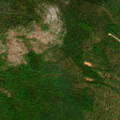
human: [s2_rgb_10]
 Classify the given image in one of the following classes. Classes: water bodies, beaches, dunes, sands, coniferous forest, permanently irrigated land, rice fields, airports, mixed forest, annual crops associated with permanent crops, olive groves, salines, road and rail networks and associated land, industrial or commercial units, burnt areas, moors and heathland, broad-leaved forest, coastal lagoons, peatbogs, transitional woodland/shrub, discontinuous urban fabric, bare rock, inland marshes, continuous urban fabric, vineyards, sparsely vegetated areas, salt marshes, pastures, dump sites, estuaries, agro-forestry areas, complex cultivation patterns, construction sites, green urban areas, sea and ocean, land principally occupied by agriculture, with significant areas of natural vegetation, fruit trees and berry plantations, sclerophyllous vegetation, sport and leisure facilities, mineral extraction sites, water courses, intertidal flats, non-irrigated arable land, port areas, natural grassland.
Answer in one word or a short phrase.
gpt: coniferous forest, mixed forest, transitional woodland/shrub